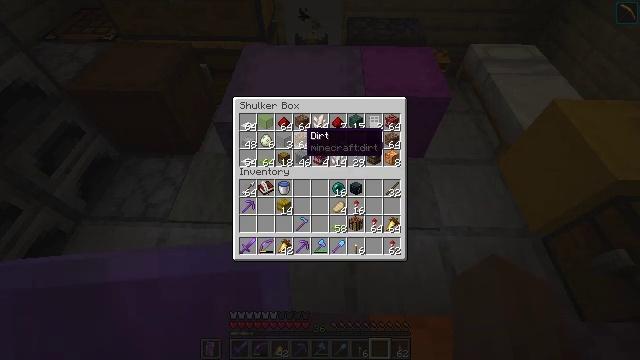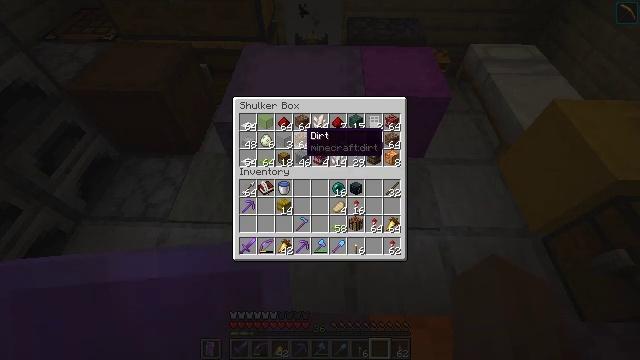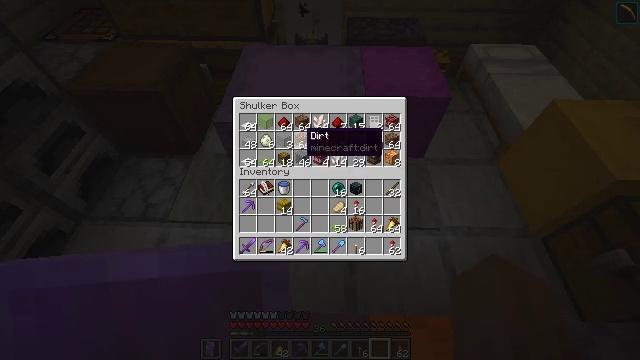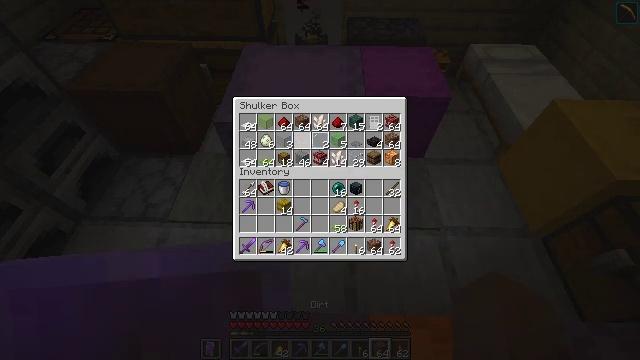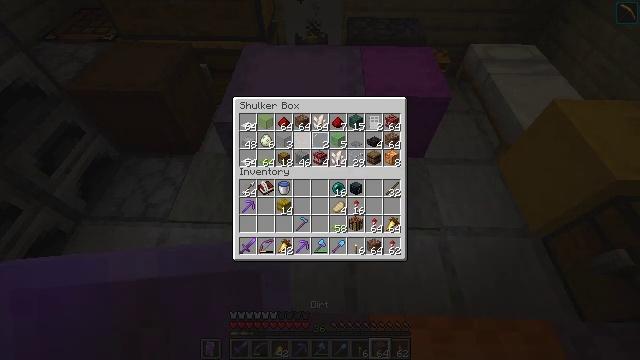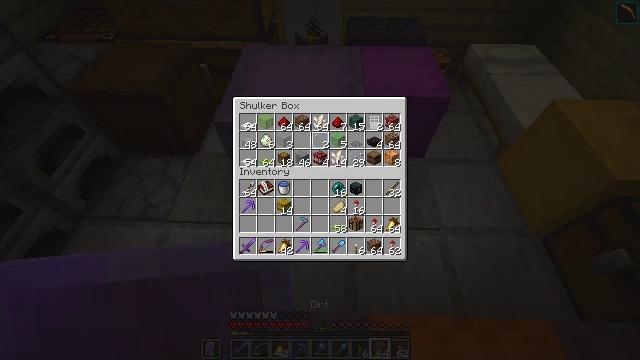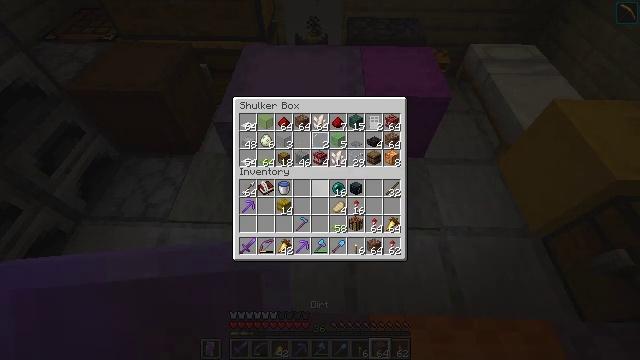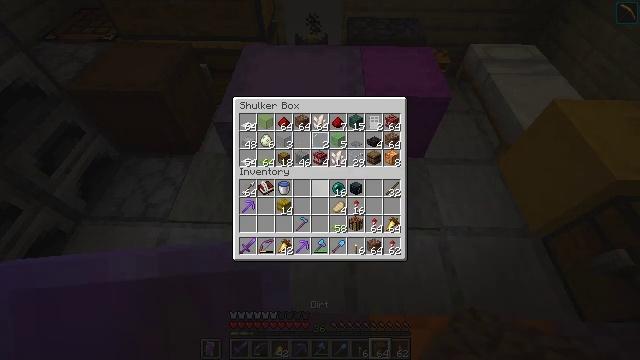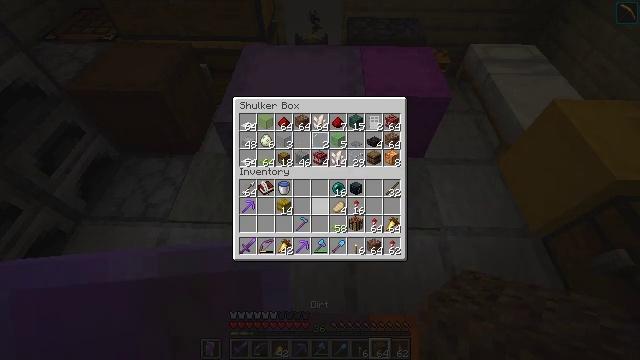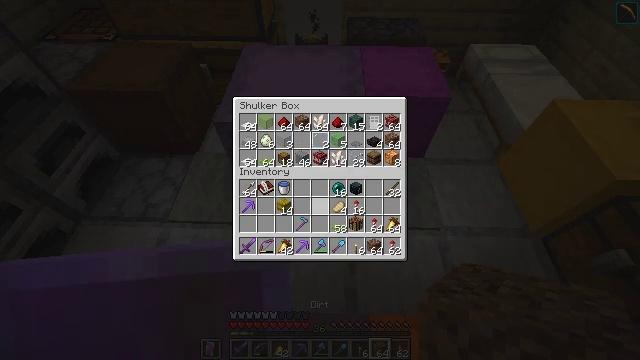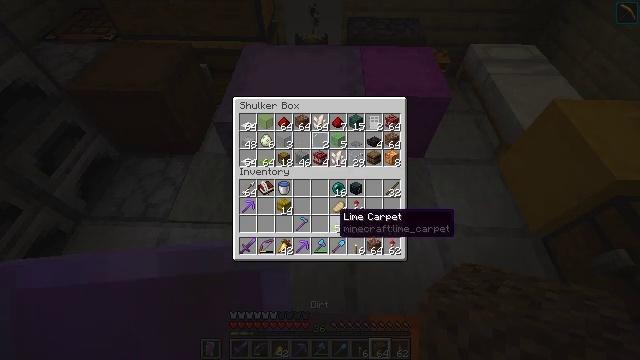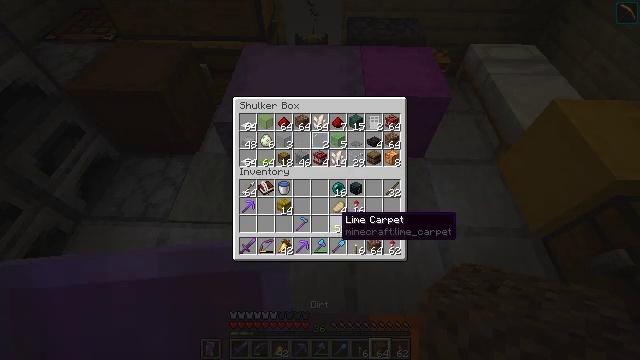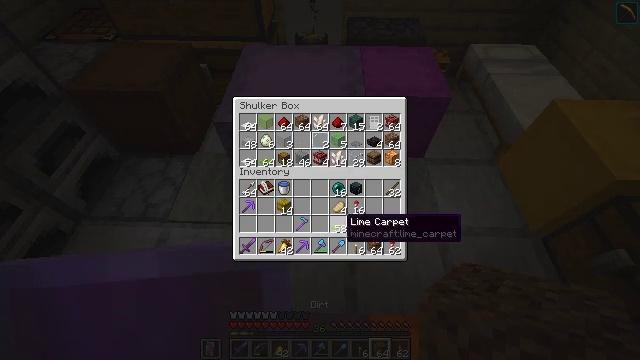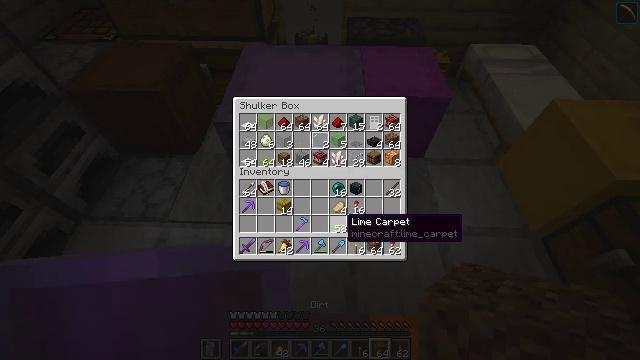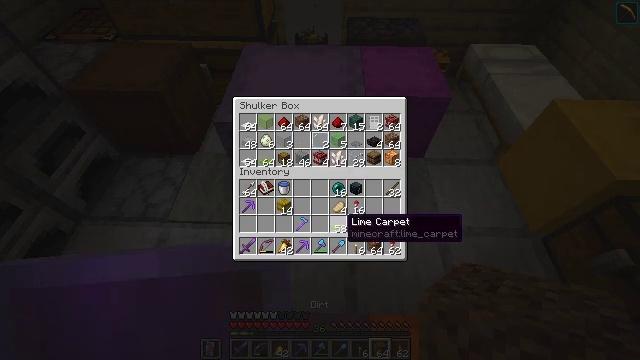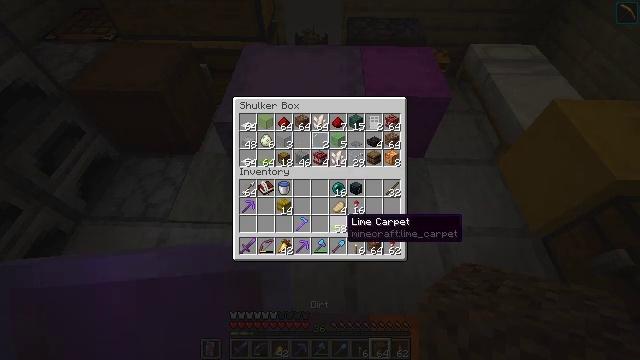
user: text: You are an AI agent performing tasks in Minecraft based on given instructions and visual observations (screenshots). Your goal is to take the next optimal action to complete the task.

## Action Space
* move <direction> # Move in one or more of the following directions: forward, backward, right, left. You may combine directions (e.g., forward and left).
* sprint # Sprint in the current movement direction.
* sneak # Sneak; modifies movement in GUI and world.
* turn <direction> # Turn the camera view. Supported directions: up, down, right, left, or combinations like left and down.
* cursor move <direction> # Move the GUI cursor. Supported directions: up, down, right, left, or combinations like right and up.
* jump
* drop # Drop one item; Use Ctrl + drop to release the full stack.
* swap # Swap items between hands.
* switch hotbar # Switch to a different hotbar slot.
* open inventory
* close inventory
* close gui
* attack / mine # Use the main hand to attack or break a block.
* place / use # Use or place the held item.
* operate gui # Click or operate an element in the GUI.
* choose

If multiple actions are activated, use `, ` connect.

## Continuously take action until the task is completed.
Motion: motion action
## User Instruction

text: Mine the shulker box.
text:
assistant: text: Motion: sneak
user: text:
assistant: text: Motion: sneak
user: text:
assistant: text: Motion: sneak, operate gui
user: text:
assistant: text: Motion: sneak, operate gui
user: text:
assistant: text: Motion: sneak, cursor move right and down
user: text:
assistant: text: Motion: sneak, cursor move down
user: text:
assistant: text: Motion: sneak
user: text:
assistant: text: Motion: sneak, cursor move down
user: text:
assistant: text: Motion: sneak
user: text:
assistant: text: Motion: sneak, cursor move right and down
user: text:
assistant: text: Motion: sneak
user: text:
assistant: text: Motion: sneak
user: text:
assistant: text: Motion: sneak
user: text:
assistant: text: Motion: sneak
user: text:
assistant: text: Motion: sneak
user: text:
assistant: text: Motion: sneak
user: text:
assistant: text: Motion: sneak, operate gui
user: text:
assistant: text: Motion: sneak, operate gui
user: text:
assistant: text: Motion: sneak
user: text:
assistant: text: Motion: sneak
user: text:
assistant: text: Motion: sneak
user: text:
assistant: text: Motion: sneak
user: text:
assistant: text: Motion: no_op
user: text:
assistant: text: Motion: no_op
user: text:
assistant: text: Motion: no_op
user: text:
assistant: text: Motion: no_op
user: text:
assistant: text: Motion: no_op
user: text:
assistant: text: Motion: no_op
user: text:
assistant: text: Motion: no_op
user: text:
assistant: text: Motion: no_op